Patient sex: M
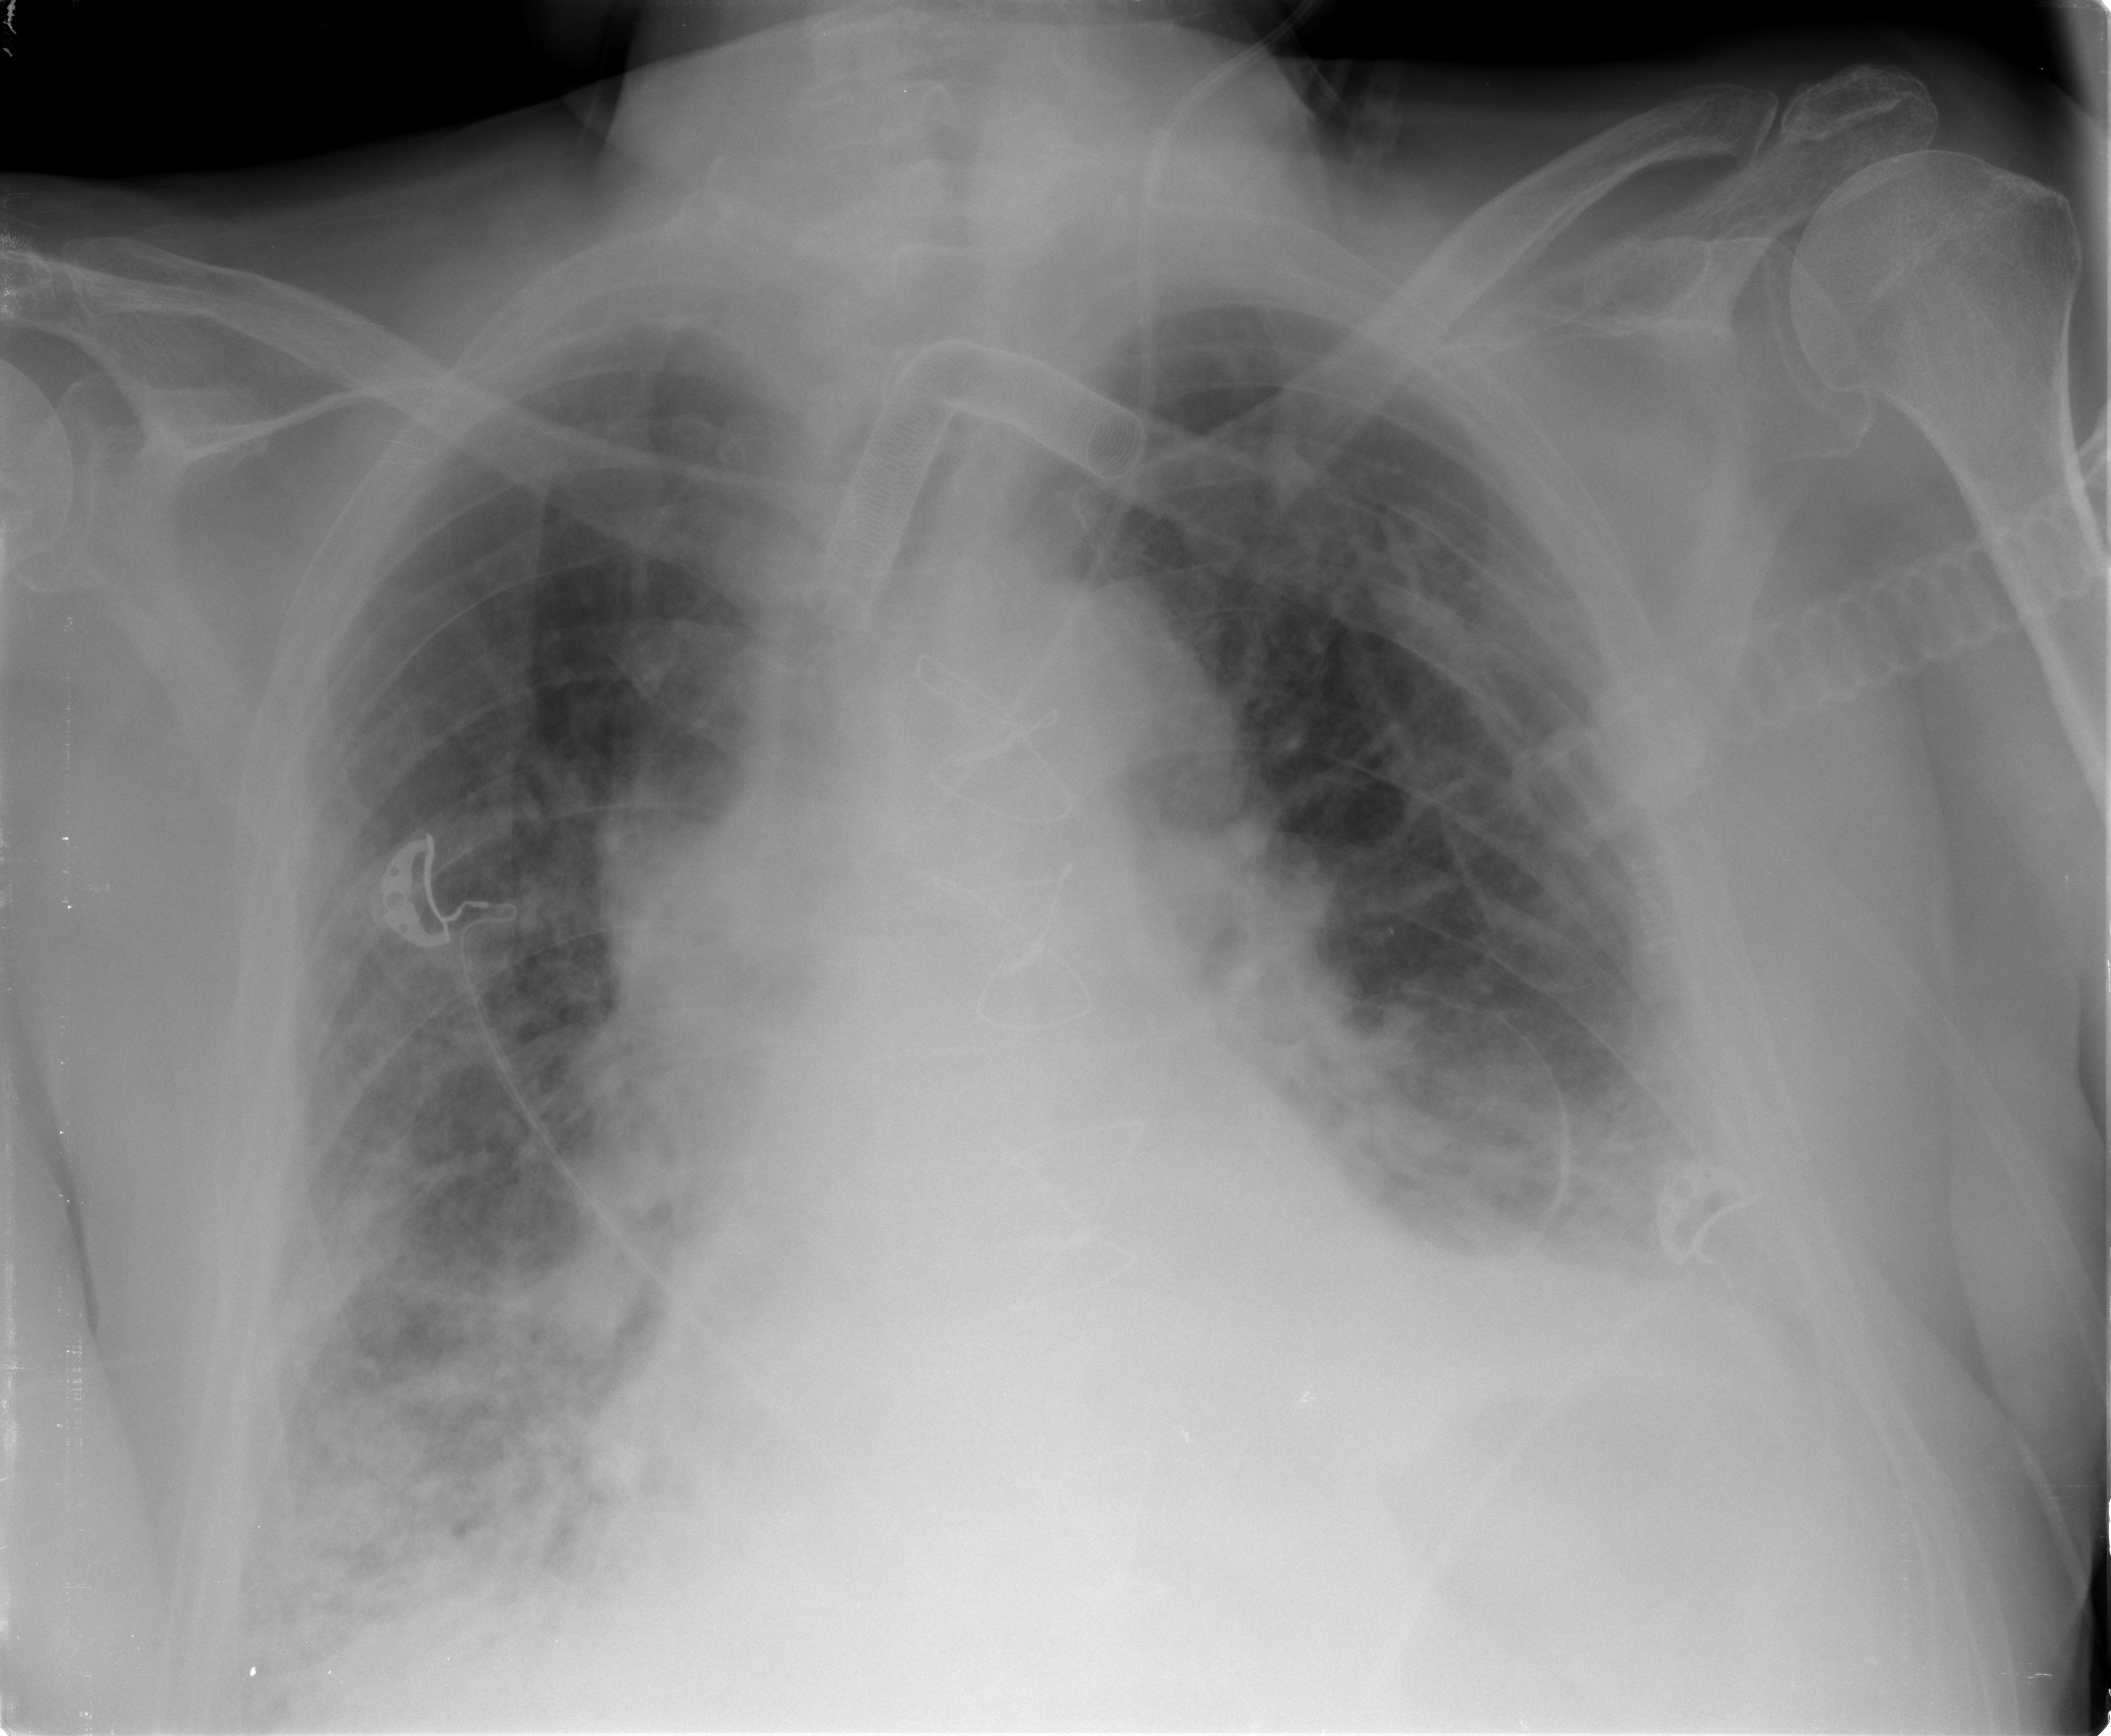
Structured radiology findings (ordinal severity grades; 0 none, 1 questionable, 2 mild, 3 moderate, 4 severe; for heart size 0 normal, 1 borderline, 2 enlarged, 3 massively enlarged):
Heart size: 1
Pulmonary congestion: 2
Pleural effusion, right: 2
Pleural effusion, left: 2
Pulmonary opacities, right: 3
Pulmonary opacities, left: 3
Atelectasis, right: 3
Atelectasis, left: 3